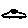
Label: car